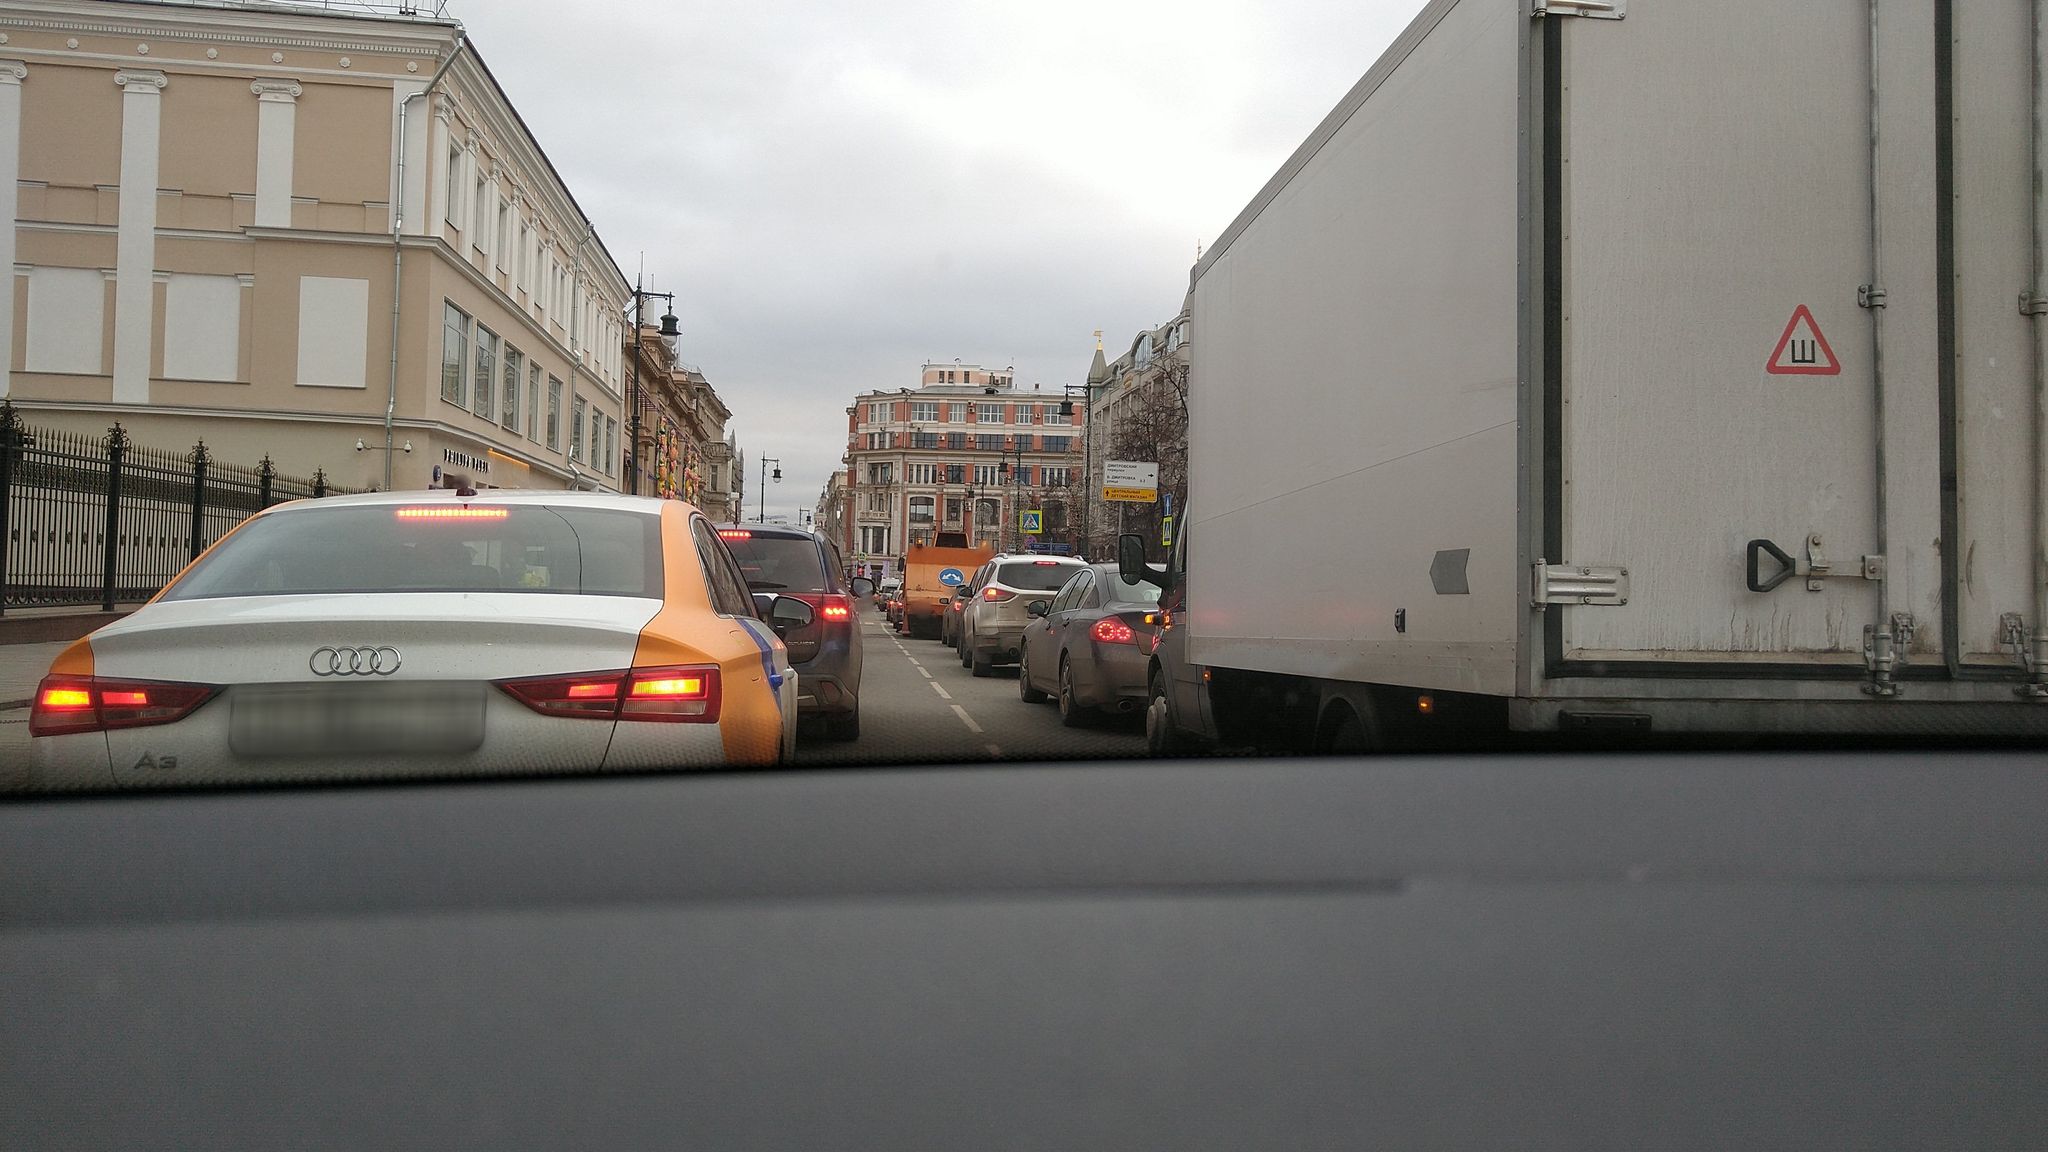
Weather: snowy
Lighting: day
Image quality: good
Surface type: driving surface
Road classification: tertiary
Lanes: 3
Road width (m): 4
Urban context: urban centre
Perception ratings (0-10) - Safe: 3.01, Lively: 7.95, Beautiful: 2.3, Boring: 2.49, Depressing: 3.49, Wealthy: 8.48